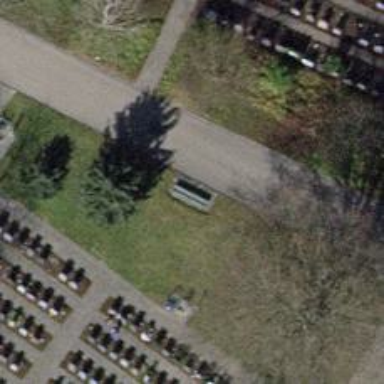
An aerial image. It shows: Brown bench.